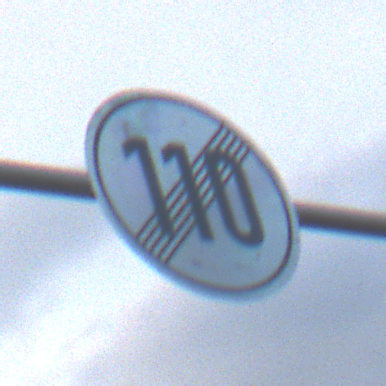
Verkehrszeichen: EndeGeschwindigkeit110
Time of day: SunriseSunset
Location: Outdoor (Nature)
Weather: PartlyCloudy
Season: NotSpecified
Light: Natural